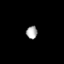
Tissue: skin
Cell type: Epithelial cells
Senescence score: 0.2813
Nuclear area (px): 140
Mean DAPI intensity: 167.379